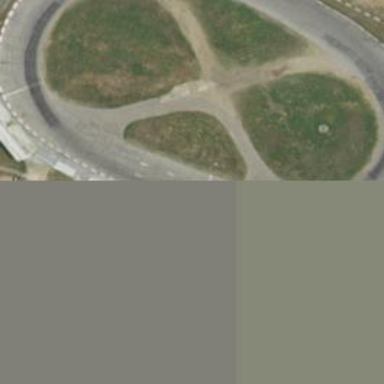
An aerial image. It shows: Stadium for motor sports.